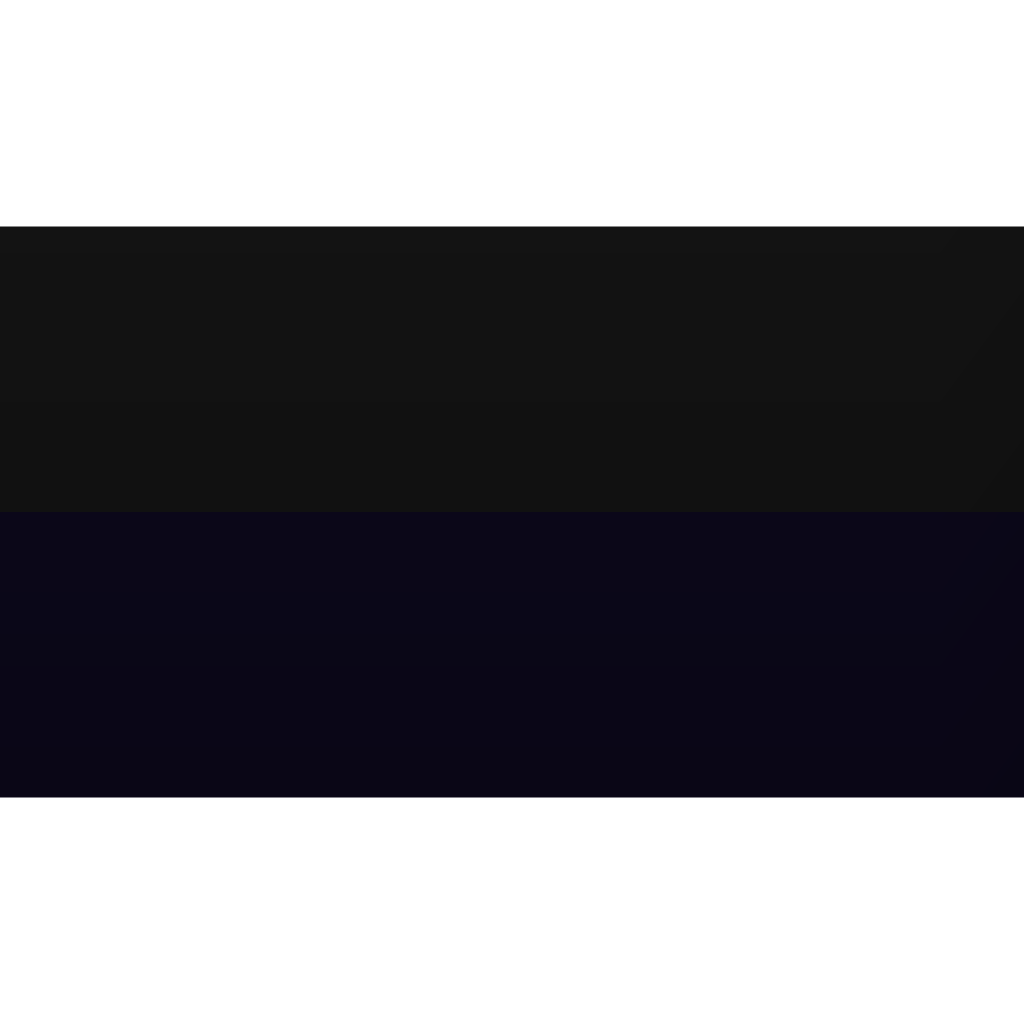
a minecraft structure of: Simple Tnt Jumper